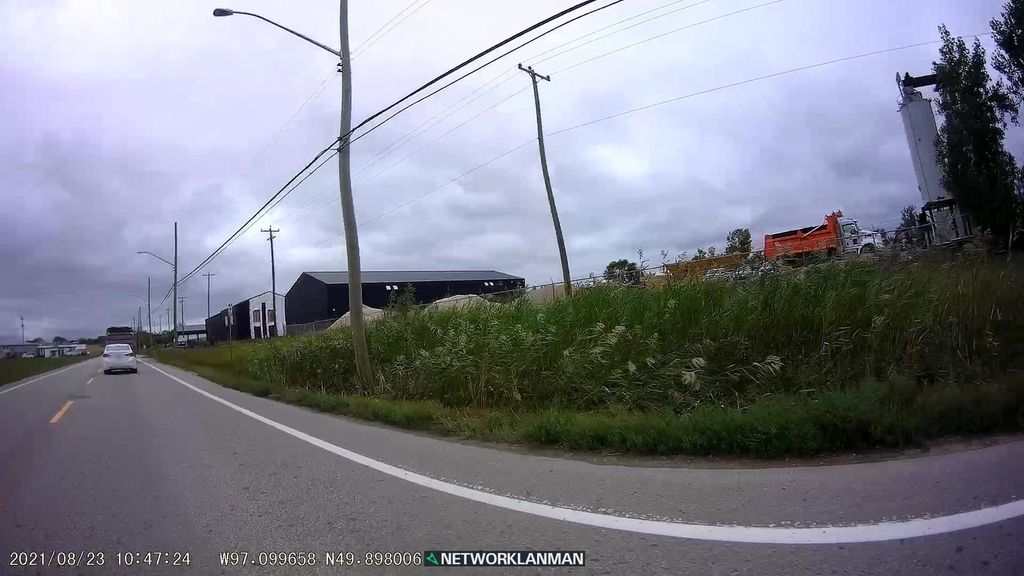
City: winnipeg